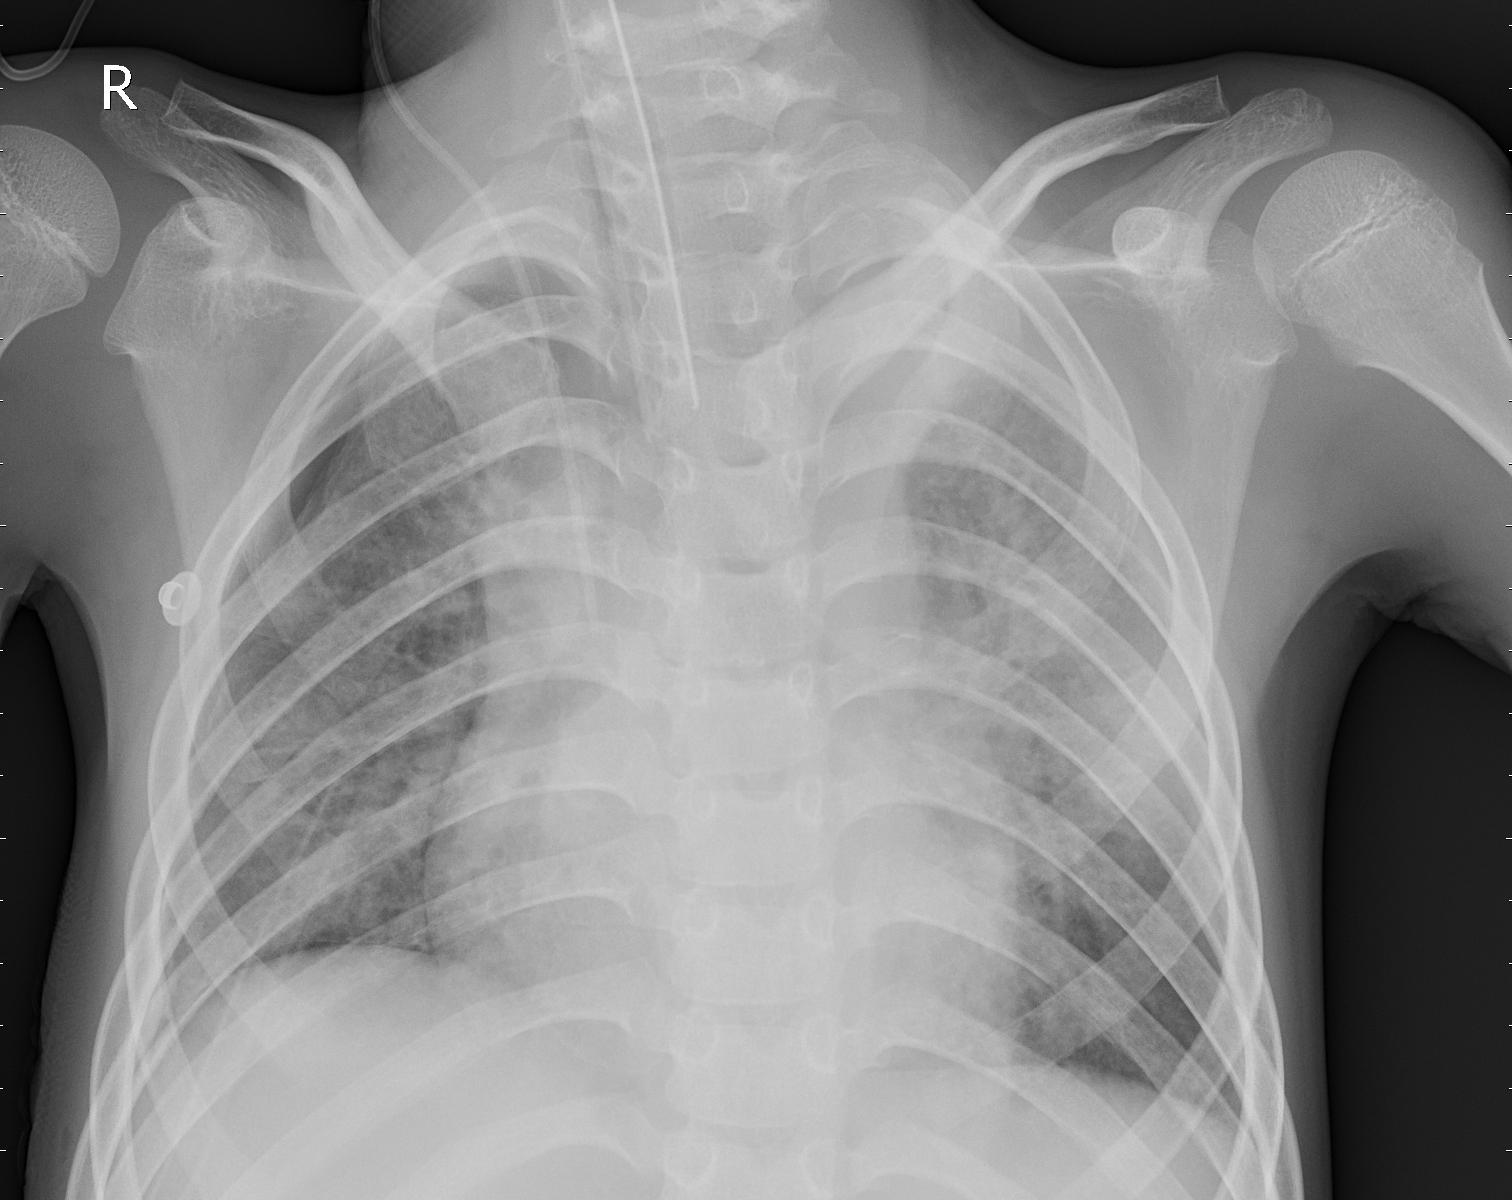
Diagnosis: PNEUMONIA